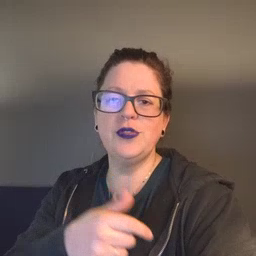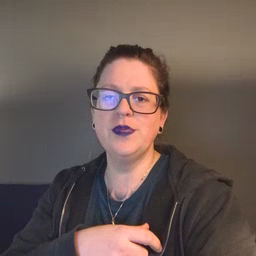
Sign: brother